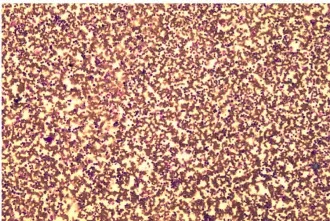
Bone marrow (BM) cells of the patient at the time of diagnosis. (C) Hypercellular with granulocytic hyperplasia in BM cell morphology. May-Gruenwald Giemsa stain, 10x.
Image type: pathology (giemsa)